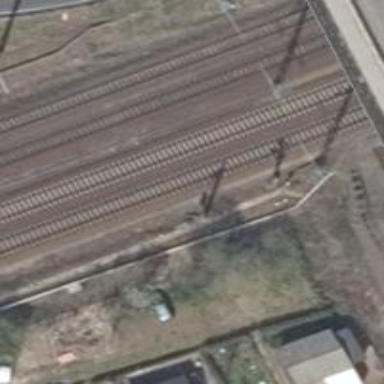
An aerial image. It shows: Railway signal.